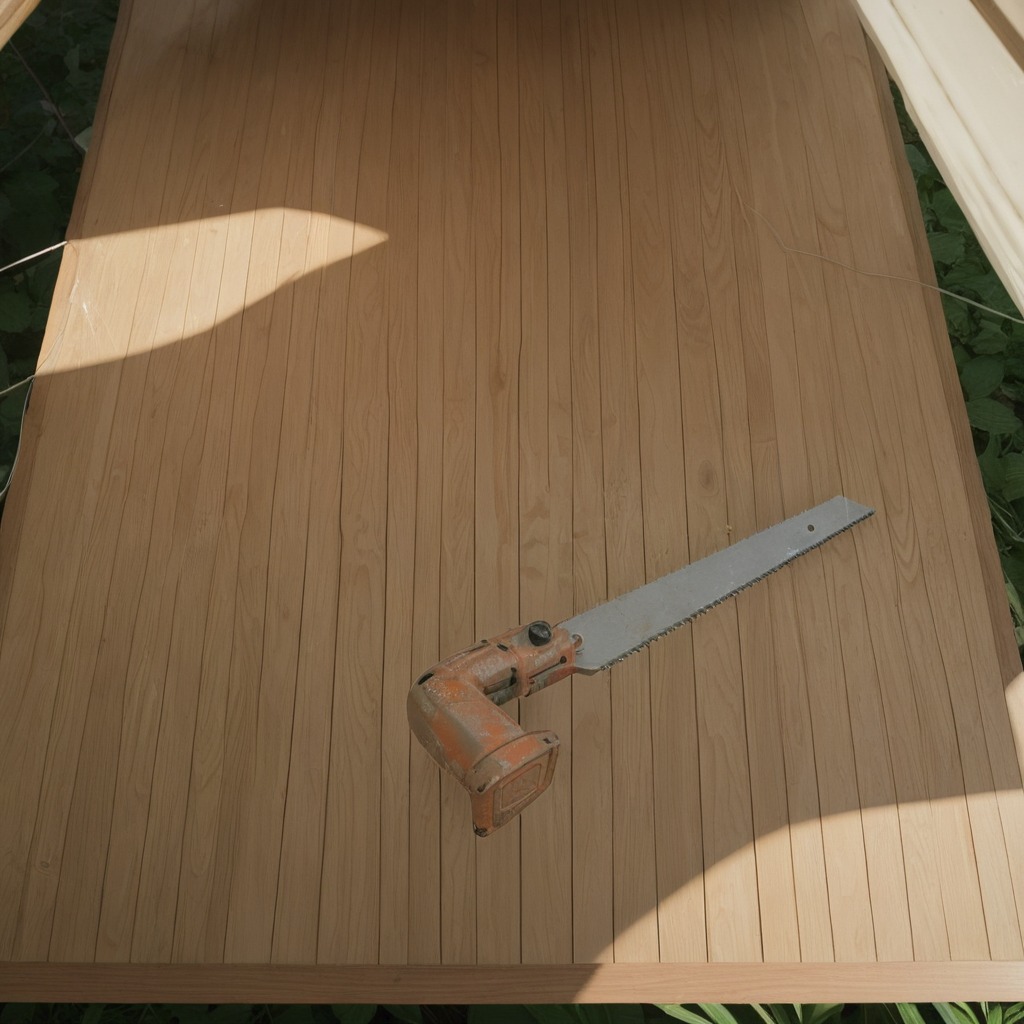
A metal saw is lying on a wooden table inside a jungle field workshop tent.